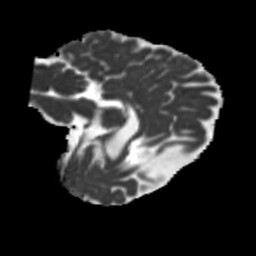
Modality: MD
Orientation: sagittal
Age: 42
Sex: female
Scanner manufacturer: siemens
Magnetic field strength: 3 T
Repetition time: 5.25 s
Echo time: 0.08 s